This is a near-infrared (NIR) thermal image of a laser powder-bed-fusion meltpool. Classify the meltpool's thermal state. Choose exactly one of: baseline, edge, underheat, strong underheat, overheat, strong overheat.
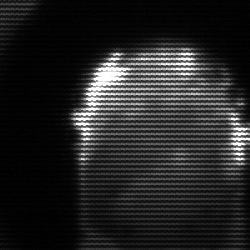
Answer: baseline